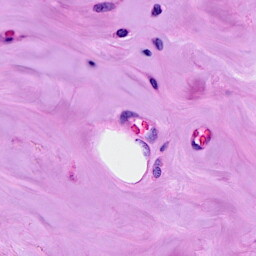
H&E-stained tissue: Breast